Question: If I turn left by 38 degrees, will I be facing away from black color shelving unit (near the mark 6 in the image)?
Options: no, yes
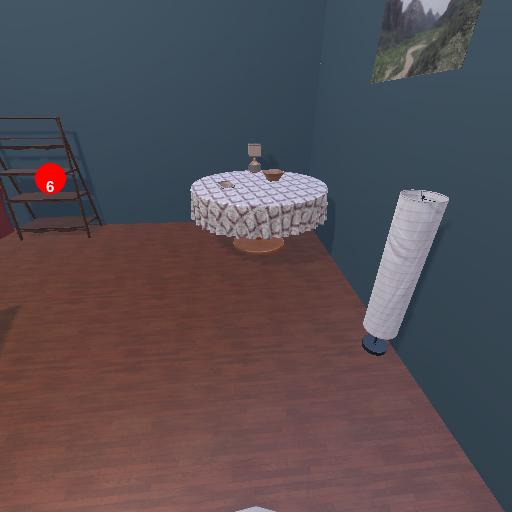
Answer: no